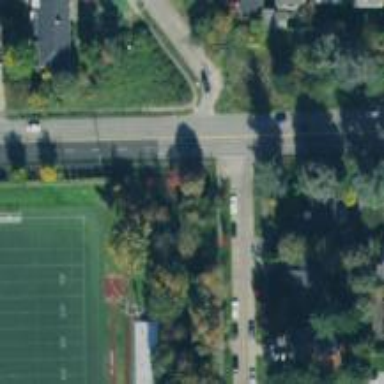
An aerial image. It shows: Residential road with separate sidewalk.